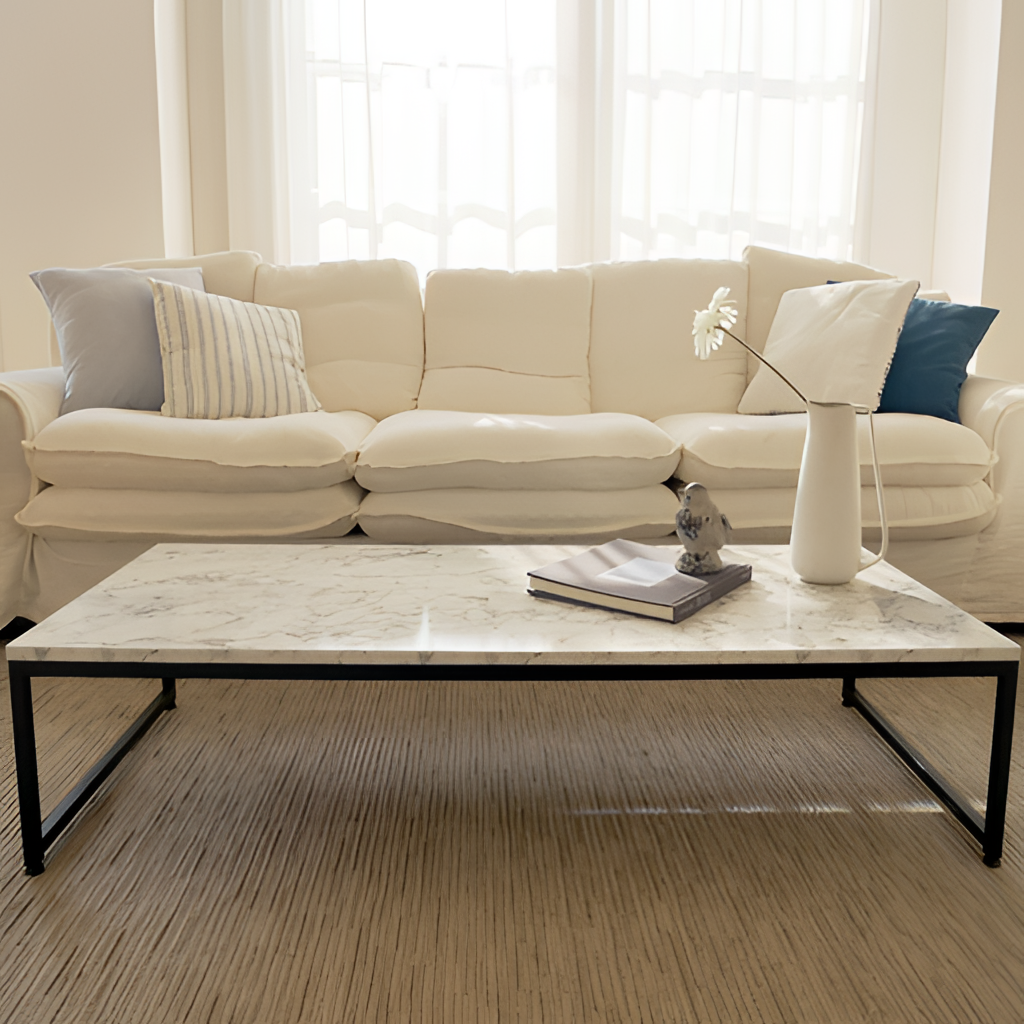
living room, white fabric sofa, contemporary, curtain wallpaper, with solid pattern, wood flooring, with textured pattern